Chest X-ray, AP view. Patient: 67 years old, sex F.
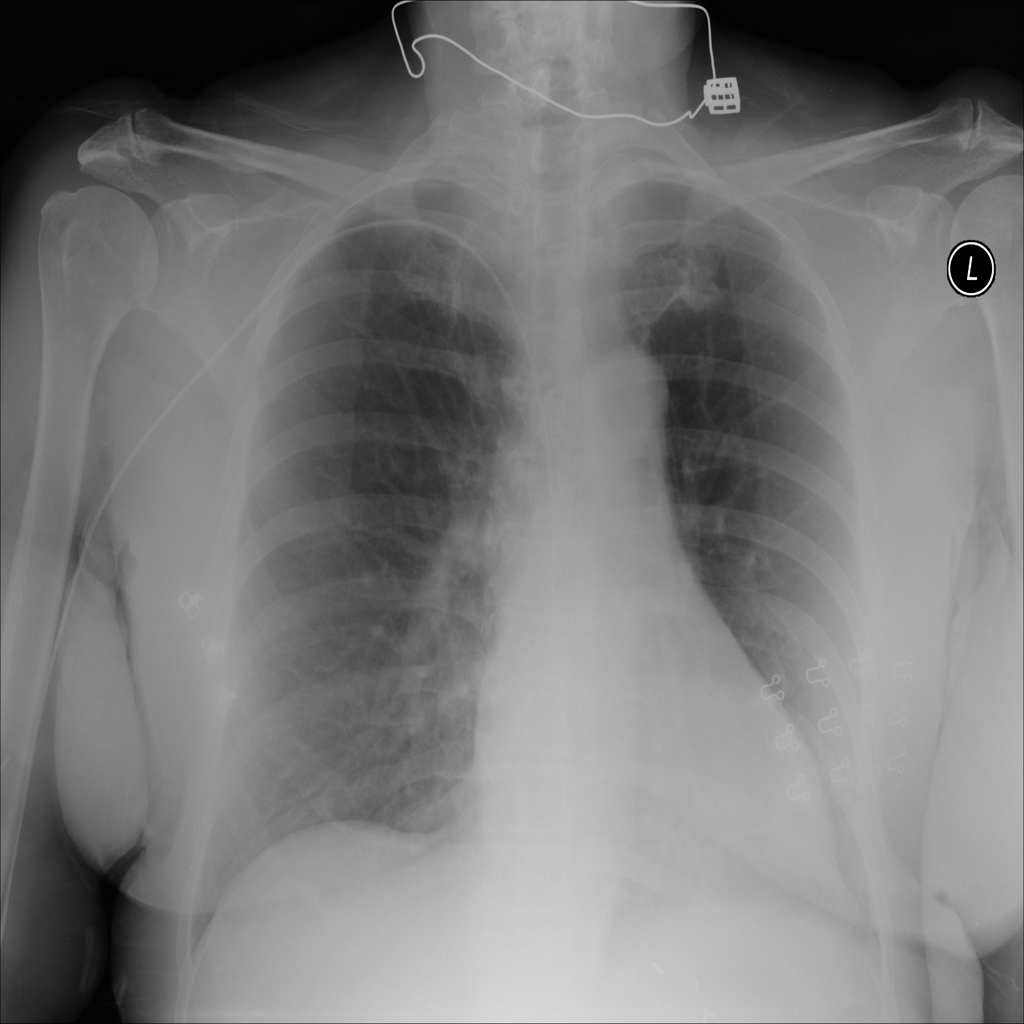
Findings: No Finding